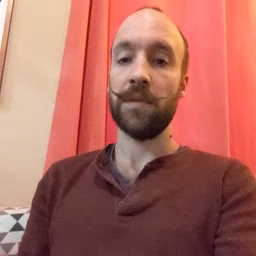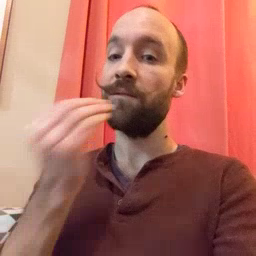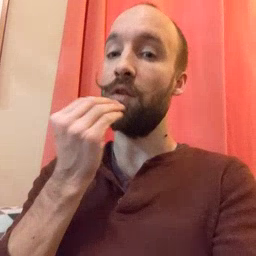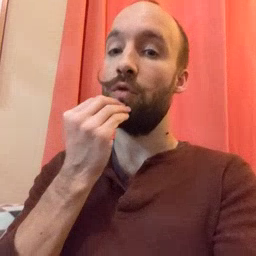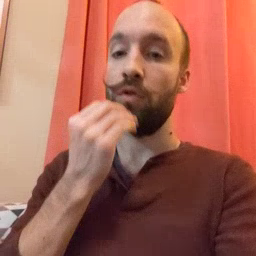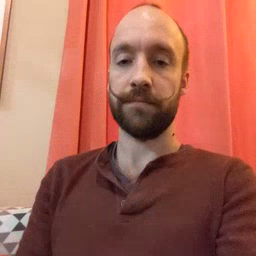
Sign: food